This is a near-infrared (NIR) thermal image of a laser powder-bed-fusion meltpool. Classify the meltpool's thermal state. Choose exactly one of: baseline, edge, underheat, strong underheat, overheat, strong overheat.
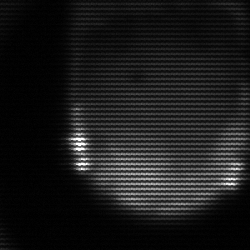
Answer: edge